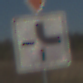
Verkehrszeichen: VerlaufVorfahrtsstrasse4
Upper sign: VorfahrtGewaehren
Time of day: MorningAfternoon
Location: Outdoor (Nature)
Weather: Clear
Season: Autumn
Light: Natural